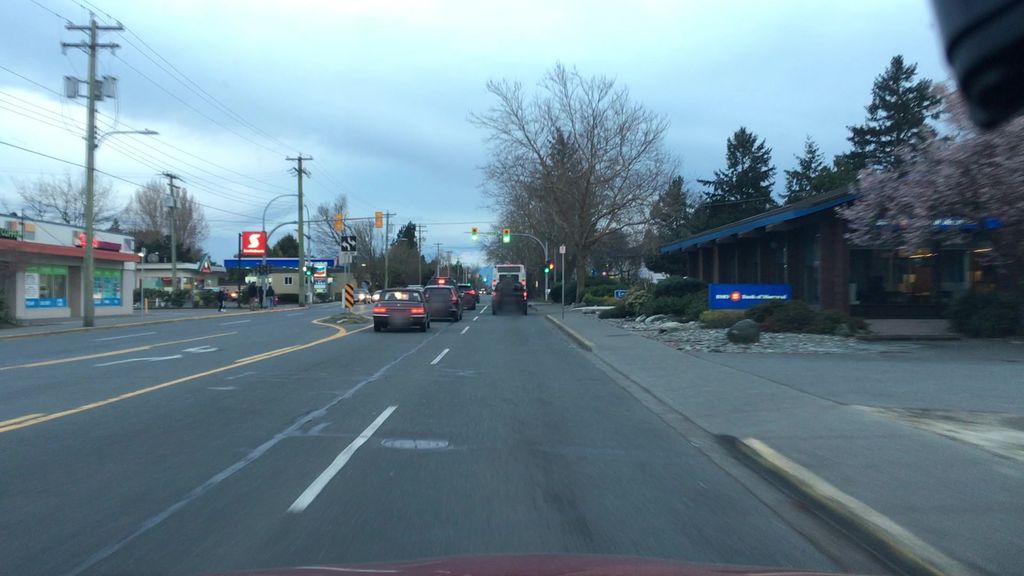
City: victoria